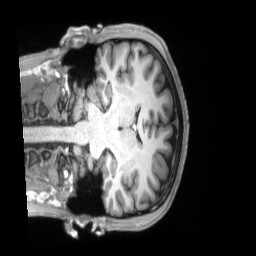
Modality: T1w
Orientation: coronal
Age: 26
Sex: male
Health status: ill
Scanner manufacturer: siemens
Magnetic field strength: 3 T
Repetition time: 2.2 s
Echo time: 0.00157 s